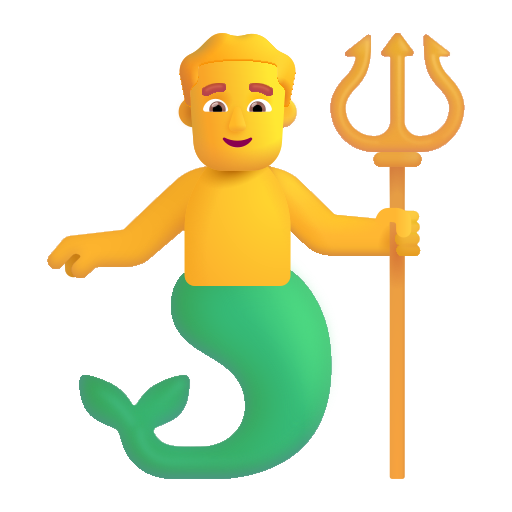
man merpeople color default